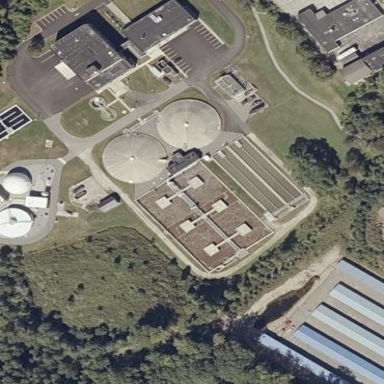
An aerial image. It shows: View of wastewater plant.